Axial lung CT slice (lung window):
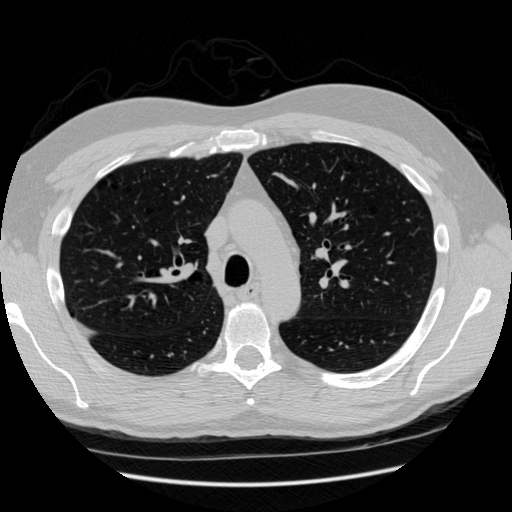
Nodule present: no